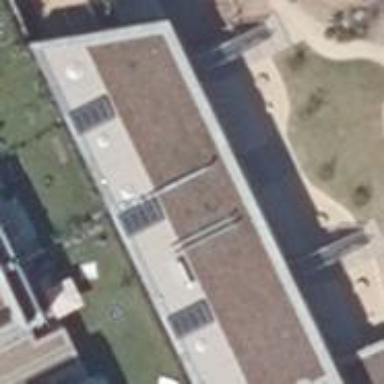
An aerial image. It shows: Kindergarten building.